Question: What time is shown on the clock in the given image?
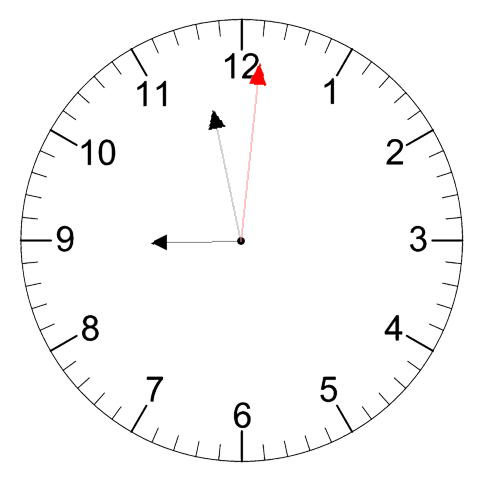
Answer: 08:58:01